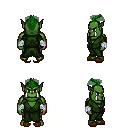
a pixel art fantasy rpg character, male body template, orc, green skin, green robe, metal pants, green short mohawk hairstyle, white cloth bandages, brown slippers, four views (front, back, left, right), 2x2 character sprite sheet, small pixel art, hard edges, no anti-aliasing